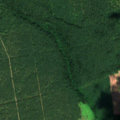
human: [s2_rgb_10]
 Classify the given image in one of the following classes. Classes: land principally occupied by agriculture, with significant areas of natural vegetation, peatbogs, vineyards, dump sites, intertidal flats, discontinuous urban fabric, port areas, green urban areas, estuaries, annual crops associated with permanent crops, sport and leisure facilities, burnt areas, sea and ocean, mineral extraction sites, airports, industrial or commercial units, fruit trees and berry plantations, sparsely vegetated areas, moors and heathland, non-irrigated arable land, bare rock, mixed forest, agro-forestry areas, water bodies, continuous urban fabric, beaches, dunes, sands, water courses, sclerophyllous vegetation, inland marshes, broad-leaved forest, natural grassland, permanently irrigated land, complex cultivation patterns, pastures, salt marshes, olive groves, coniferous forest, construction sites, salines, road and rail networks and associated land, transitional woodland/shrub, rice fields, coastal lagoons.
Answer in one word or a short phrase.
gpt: coniferous forest, transitional woodland/shrub